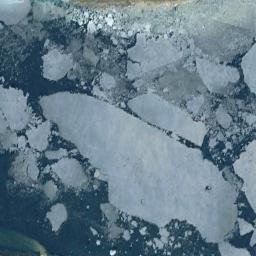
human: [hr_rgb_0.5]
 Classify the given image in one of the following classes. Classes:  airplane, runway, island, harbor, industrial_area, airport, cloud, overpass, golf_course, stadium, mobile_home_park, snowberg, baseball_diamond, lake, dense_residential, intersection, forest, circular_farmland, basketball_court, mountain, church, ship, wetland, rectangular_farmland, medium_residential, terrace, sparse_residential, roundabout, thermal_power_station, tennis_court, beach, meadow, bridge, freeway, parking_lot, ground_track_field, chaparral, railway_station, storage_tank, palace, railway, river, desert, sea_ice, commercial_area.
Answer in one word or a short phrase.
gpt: sea_ice